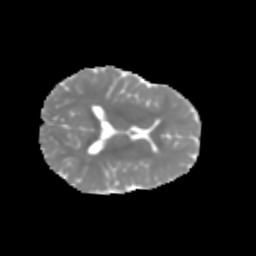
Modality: MD
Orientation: axial
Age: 6
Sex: female
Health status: healthy